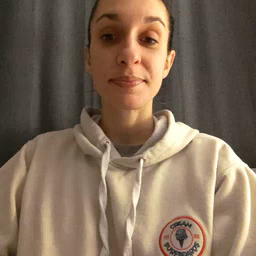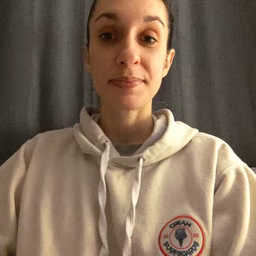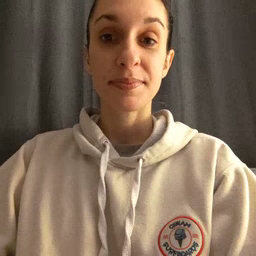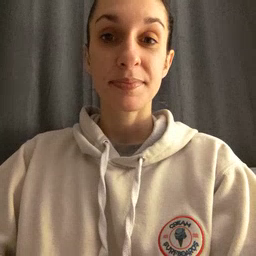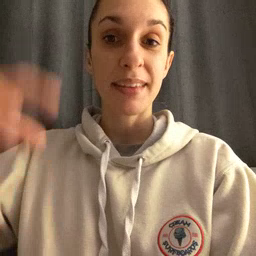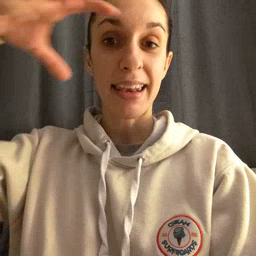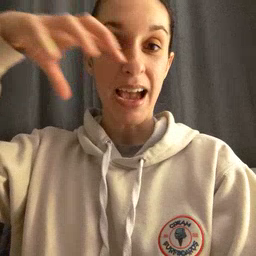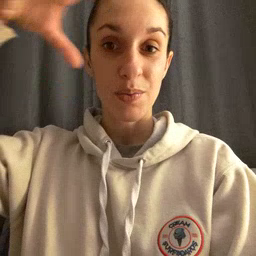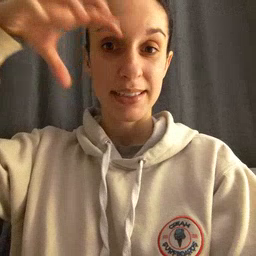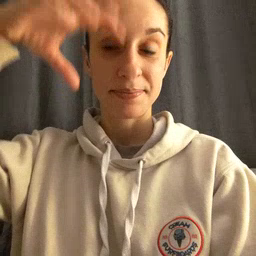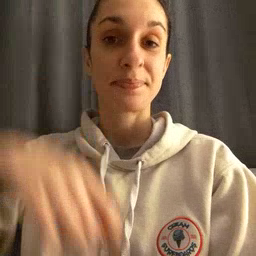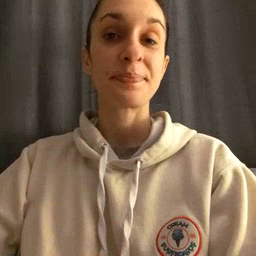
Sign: cloud